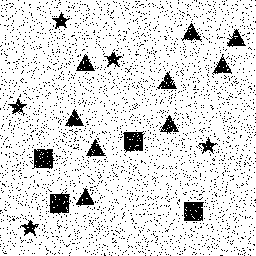
Squares: 4
Triangles: 9
Stars: 5
Total shapes: 18